Question: Which permission would allow me to access the users Contact info on Facebook so that I can get the users Twitter account?

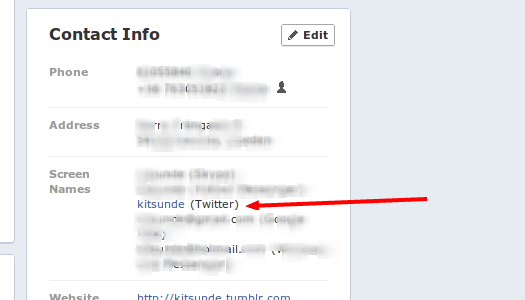
Answer: I'm pretty sure this information isn't available through the graph. To check, I used the Graph Explorer, granted every permission possible, and checked the resulting object for /me and that was not there.